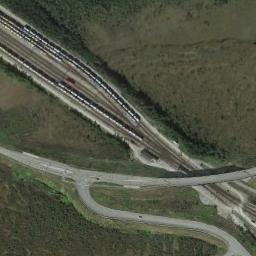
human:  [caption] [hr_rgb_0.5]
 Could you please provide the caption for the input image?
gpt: The railway station is next to some trees and grass .

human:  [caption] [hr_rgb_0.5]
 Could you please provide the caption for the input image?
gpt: A nice suburban railway station .

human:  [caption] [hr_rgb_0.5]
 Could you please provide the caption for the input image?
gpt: Many trees are near the railway station .

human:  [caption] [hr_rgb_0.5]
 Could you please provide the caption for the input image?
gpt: The railway station with some railways is surrounded by a lawn and some trains are on the railways .

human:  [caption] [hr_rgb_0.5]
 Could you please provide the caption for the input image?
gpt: There are green meadows around the railway station .